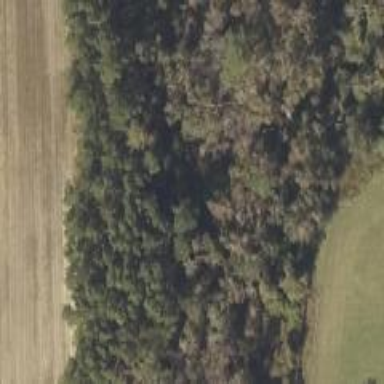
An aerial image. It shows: Forest area dominated by needle-leaved trees.